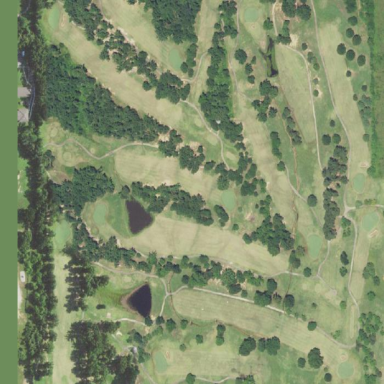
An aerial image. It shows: Golf course.